Question: The following code describes a panel in one of my webpages:
'''
<div class="row" id="tool_row">
<div class="panel panel-info" id="edit_toolbar" style="width:66%">
<div class="panel-heading">
<h1 class="panel-title"><b>Herramientas</b></h1>
</div>
<div class="panel-body">
<div class="form-inline" style="width:100%">
<button class="btn btn-primary" onclick="loadActForEdition(-1)">Nueva actividad</button>
<p style="margin-top:10px"><label class="control-label"> Opciones de Filtrado </label></p>
<label class="control-label"> Ultimos </label> <input class="form-control" id="ndays" style="width:5%" onkeypress='getEnter(event,"fillTaskTable")'> <label class="control-label" style="margin-right:10px"> dias </label>
<select data-placeholder="Filtrar por proyecto" class="chosen" id="proyect_box" onchange=fillTaskTable()></select>
<select data-placeholder="Filtrar por estado" class="chosen" id="status_box" onchange=fillTaskTable()> </select>
<div class="form-group pull-right">
<label class="control-label"> Numero de resultados </label> <input class="form-control" id="nrows" style="width:15%" value=30 onkeypress='getEnter(event,"fillTaskTable")'>
</div>
</div> <!--form_inline-->
</div> <!--Panel body-->
</div> <!--del panel-->
'''
However it is not working as expected, since there is an annoying space between that form group and the right side of the panel, that I've been trying to eliminate and I have not been able to do it.

What I want to do is simply to eliminate that whitespace. I want the label and the textbox, as a group, to be right aligned in the panel.
Can anyone tell me what I'm doing wrong?
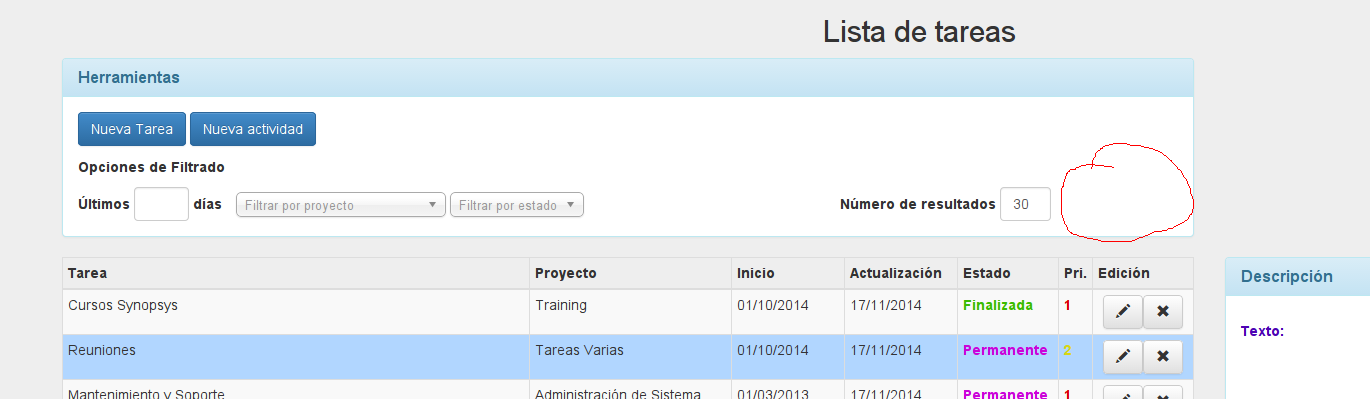
Answer: The 'form-group' is on the right but with larger width hence you can't make out if it has gone to the right. Align the contents inside to the right or make the width of 'form-group' smaller.
HTML
'''
<div class="form-group pull-right newclass">
<label class="control-label"> Numero de resultados </label> <input class="form-control" id="nrows" style="width:15%" value=30 onkeypress='getEnter(event,"fillTaskTable")'>
</div>
'''
CSS
'''
.newclass { text-align: right; }
'''